Question: I have my chrome extension that consists of content script, background page (non-persistent) and browser action. Randomly, it starts to eat CPU like this:

But how to find what part of my extension is hogging CPU? Is it content script, background page that process some events or javascript code in browser action?
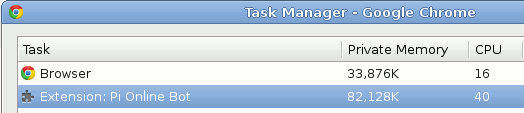
Answer: Content scripts run in a tab's process.
Background pages, browser action/page action popups and other extension pages run in the extension's process.
It's likely that your background page is consuming lots of CPU (if the process still hogs CPU after closing the pop-up). To find the cause, <URL>.